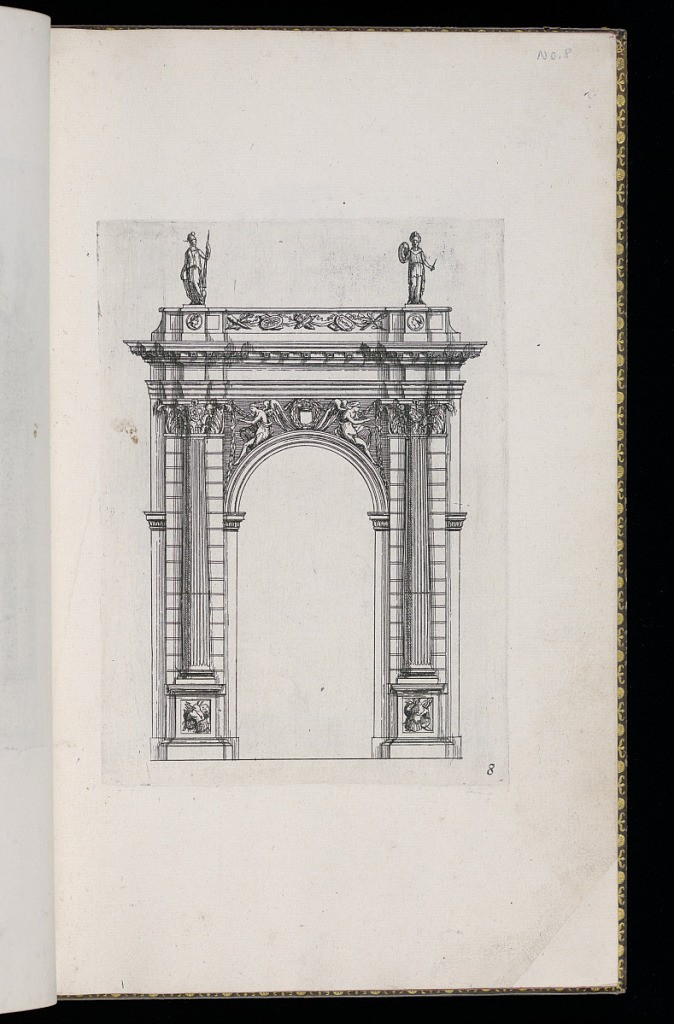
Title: Doorway or Triumphal Arch Design
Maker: D. Antoine Pierretz, French, active 1647
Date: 1647
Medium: Etching on laid paper
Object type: Print
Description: Design for a Classical triumphal arch decorated with fluted pilasters, rustication, military trophies, acanthus leaves, winged angles, festoons of laurel leaves, corbels, profile roundel portraits and topped by standing sculpted female figures. The plate is numbered.